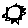
Label: sun